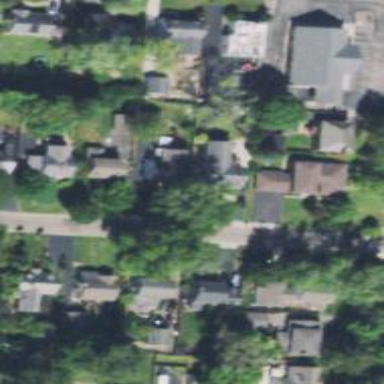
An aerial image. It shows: Residential driveway serving as service road.